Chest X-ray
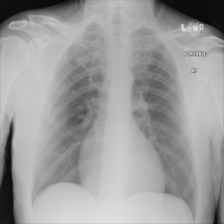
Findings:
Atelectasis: negative
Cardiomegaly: negative
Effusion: negative
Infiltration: negative
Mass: negative
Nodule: negative
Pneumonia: negative
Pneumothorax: negative
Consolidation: negative
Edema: negative
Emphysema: negative
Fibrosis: negative
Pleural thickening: negative
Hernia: negative